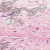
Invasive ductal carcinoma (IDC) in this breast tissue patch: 0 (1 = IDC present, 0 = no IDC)